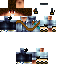
A male human skin with medium skin, wearing brown long hair dressed in a blue hoodie and black pants, featuring a closed mouth.